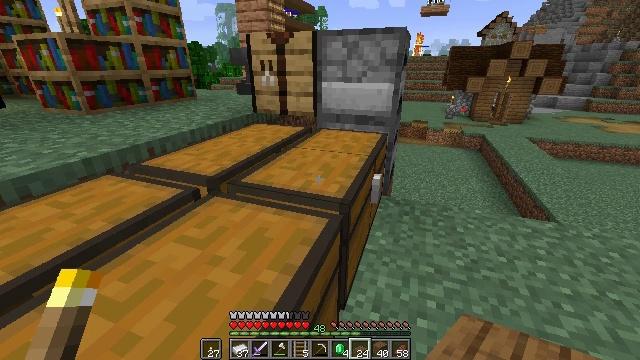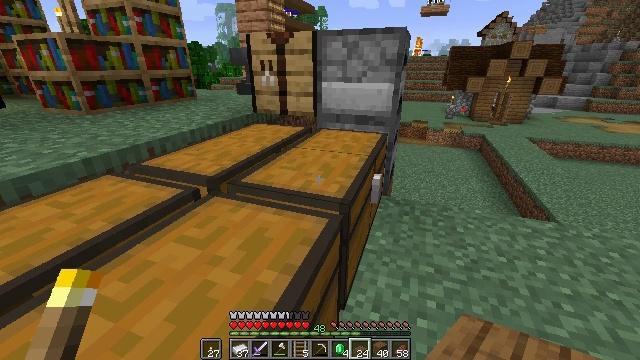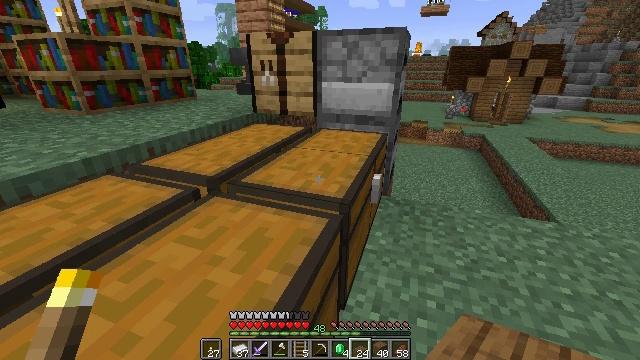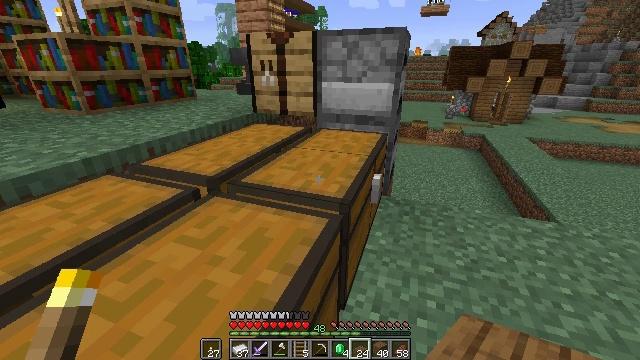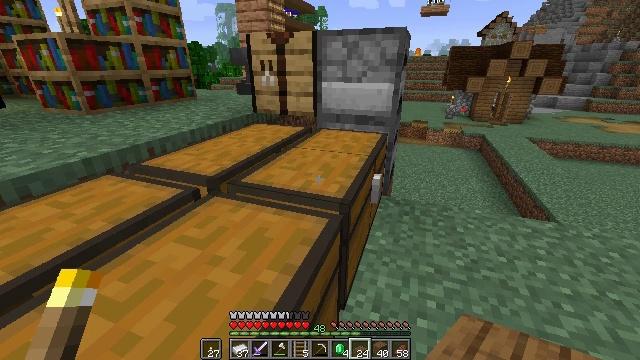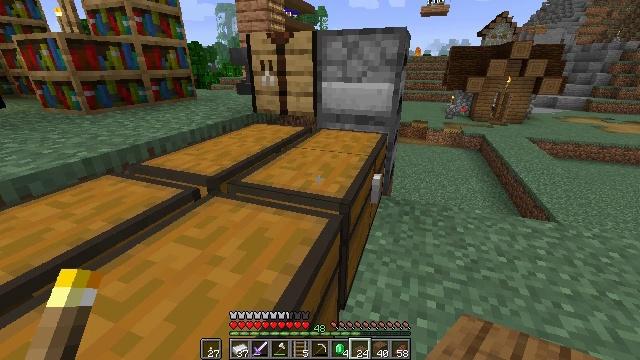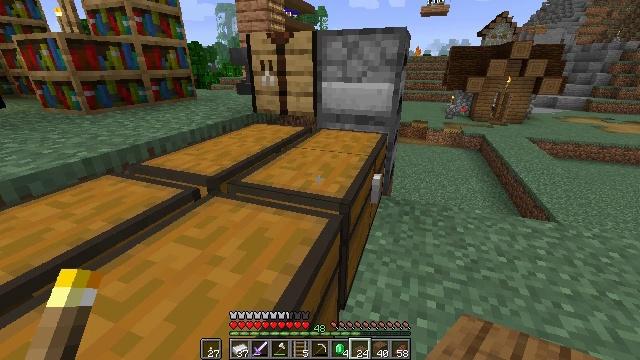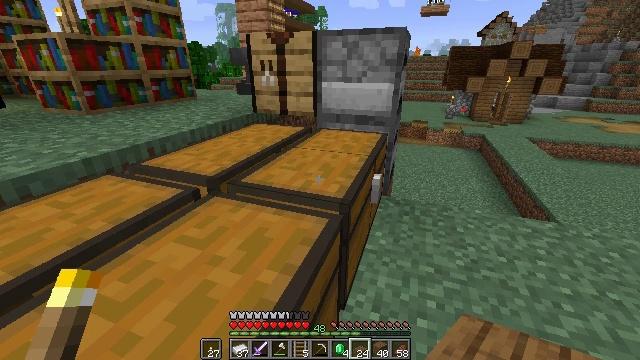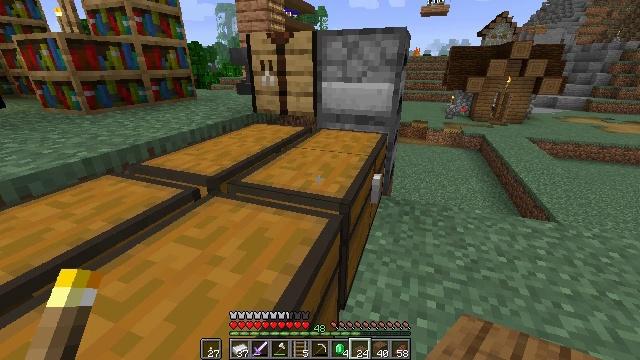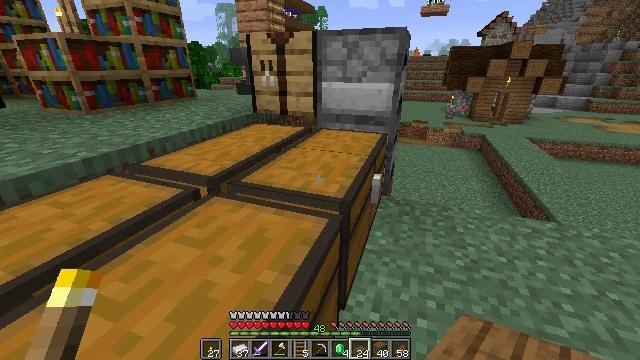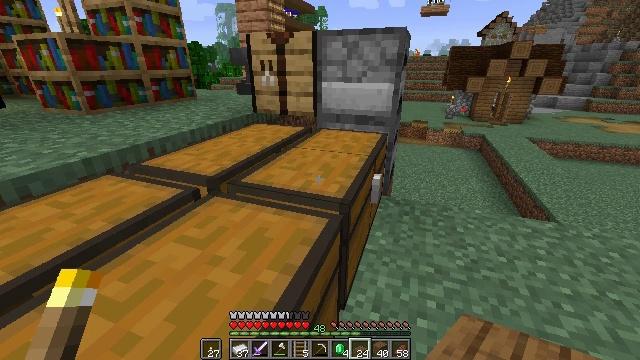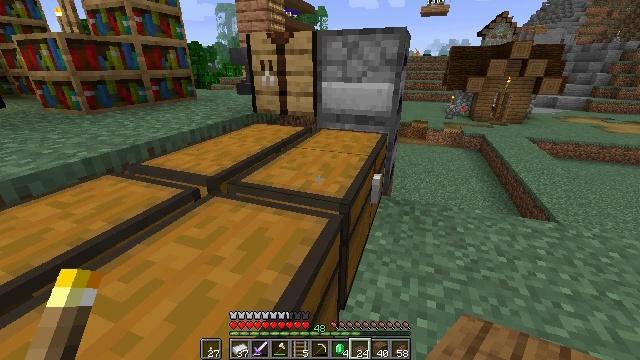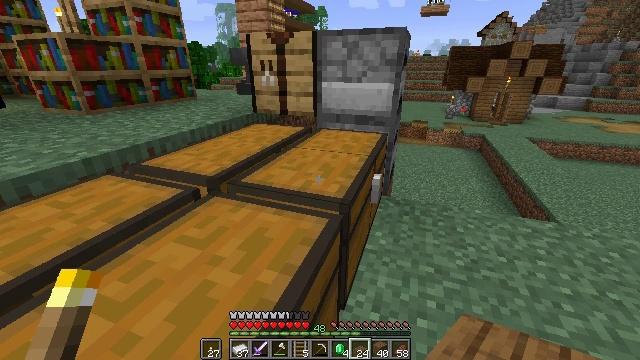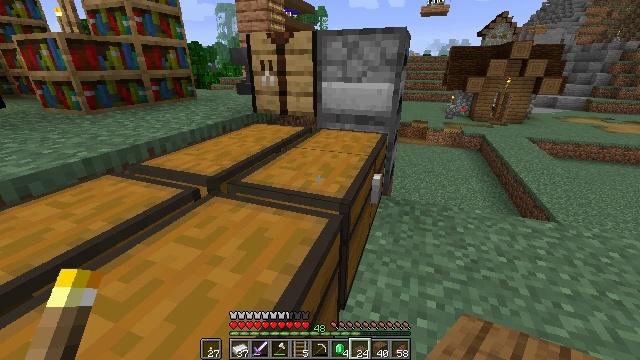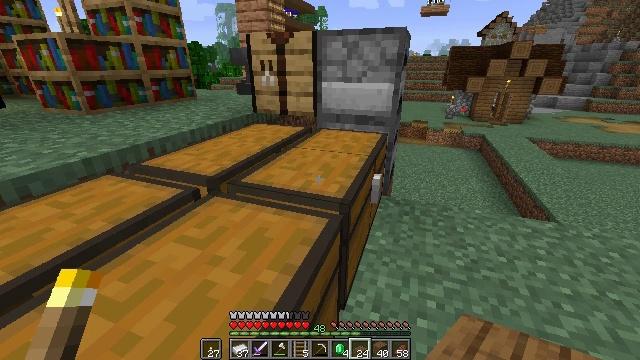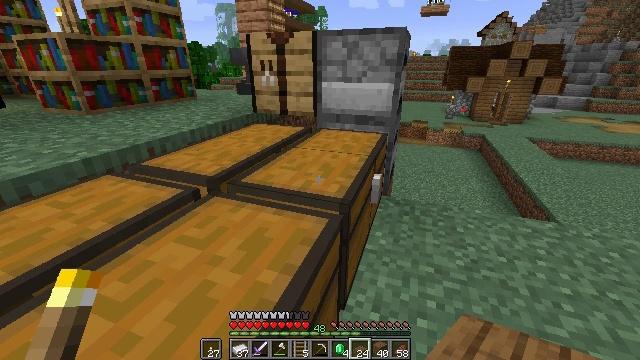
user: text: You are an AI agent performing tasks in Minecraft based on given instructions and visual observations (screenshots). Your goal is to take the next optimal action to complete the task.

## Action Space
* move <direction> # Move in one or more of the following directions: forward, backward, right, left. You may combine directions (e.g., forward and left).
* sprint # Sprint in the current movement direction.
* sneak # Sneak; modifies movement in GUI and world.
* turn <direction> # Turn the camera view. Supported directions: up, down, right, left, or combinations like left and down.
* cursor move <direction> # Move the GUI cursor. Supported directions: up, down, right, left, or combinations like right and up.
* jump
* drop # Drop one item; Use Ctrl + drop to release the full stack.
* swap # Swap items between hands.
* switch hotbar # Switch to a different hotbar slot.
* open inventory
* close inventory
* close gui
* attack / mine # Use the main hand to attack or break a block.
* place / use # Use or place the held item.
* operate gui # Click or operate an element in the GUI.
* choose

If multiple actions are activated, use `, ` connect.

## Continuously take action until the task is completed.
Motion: motion action
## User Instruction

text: Remove a spruce slab from the inventory.
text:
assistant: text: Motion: no_op
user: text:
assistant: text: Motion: no_op
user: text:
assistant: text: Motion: no_op
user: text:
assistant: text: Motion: no_op
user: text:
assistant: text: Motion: no_op
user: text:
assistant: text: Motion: no_op
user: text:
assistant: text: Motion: no_op
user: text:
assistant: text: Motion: no_op
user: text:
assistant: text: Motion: no_op
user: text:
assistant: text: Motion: no_op
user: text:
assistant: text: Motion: no_op
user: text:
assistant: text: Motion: no_op
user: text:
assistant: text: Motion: no_op
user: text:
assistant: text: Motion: no_op
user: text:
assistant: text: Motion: no_op
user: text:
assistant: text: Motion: no_op
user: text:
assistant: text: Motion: no_op
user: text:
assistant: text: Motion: no_op
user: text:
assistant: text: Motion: no_op
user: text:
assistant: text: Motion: no_op
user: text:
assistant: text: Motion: no_op
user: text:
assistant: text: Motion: no_op
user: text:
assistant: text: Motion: no_op
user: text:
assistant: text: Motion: no_op
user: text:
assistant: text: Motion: no_op
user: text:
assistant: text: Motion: no_op
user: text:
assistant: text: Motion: no_op
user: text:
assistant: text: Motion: no_op
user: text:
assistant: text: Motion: no_op
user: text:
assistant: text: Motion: no_op